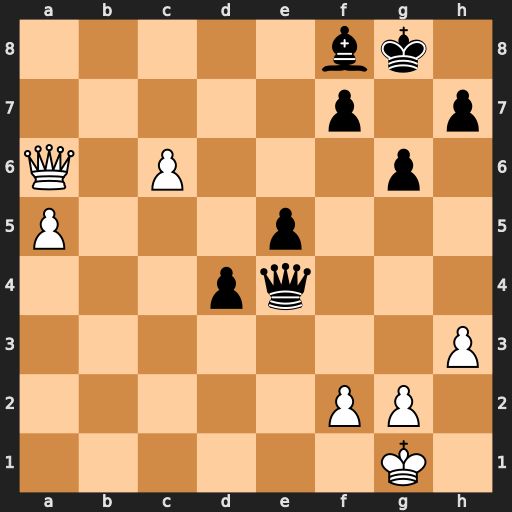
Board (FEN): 5bk1/5p1p/Q1P3p1/P3p3/3pq3/7P/5PP1/6K1
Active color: w
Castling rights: -
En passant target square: -
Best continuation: c7 Qe1+ Kh2 Bh6 c8=Q+